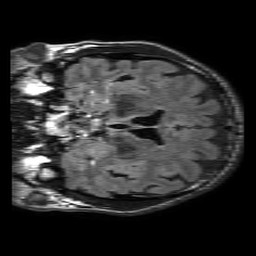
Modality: FLAIR
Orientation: coronal
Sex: male
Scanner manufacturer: philips
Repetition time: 11 s
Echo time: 0.125 s